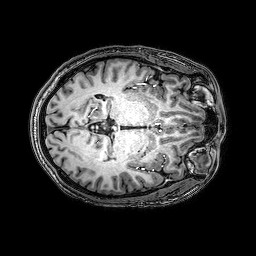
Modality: T1w
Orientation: axial
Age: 27
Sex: male
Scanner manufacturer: philips
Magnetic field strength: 3 T
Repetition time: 0.009 s
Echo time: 0.0035 s